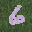
Label: 6